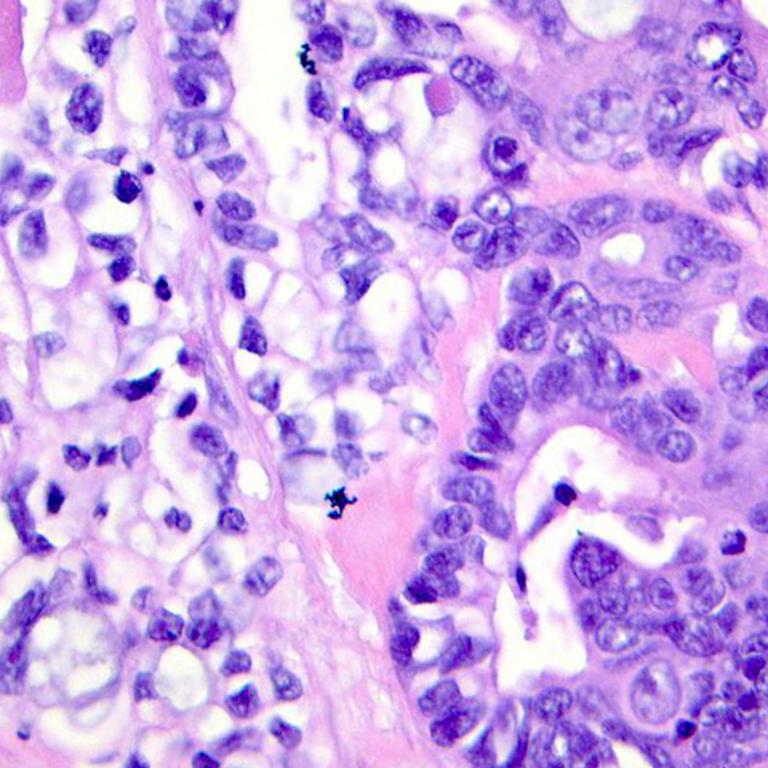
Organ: colon
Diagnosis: adenocarcinomas